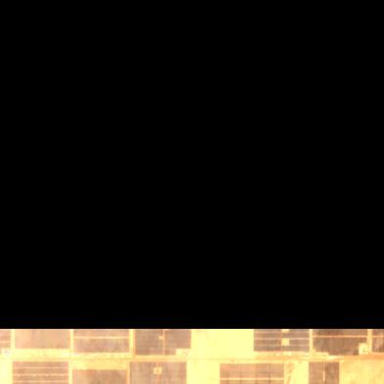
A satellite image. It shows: Solar power plant with photovoltaic panels.